Question: I am trying to create a survey that employees can fill out after completing a phone call that will be used to track what products or services were sold during the interaction. The form can have an infinite number of accounts appended to the account-wrapper and each account can have an infinite number of loans appended to its loan wrapper. I am using Jorn Zaefferer's validation plugin to validate the survey before it is submitted; however, the plugin only validates the account most recently added to the form.
Here is the code I use for my form.
'''
<form id="survey" method="GET" action="/processSurvey">
<h1>What products/services were completed during the call?</h1>
<div id="account-wrapper">
</div><!-- End Account Wrapper -->
<button type="submit">Submit</button> <button type="button" onclick="addAccount();">Add Account</button>
<input type="hidden" name="callID" value="0" />
</form>
'''
I dynamically append accounts to the account-wrapper using the handlebars template below:
'''
<script id="account-template" type="text/x-handlebars-template">
<div id="account-{{id}}" class="account">
<div class="account-title ui-state-active">Account<button type="button">Remove Account</button></div>
<div class="service-wrapper">
<div class="service-container">
<span class="title">Account</span>
{{#each account}}
<span class="service-option">
<input type="checkbox" class="service service-group-{{accountID}}" name="account[{{accountID}}][service][]" value="{{value}}" /> {{html}}
</span>
{{/each}}
</div>
<div class="service-container">
<span class="title">Savings</span>
{{#each savings}}
<span class="service-option">
<input type="checkbox" class="service service-group-{{accountID}}" name="account[{{accountID}}][service][]" value="{{value}}" /> {{html}}
</span>
{{/each}}
</div>
<div class="service-container">
<span class="title">Checking</span>
{{#each checking}}
<span class="service-option">
<input type="checkbox" class="service service-group-{{accountID}}" name="account[{{accountID}}][service][]" value="{{value}}" /> {{html}}
</span>
{{/each}}
</div>
<div class="service-container">
<span class="title">Cards</span>
{{#each cards}}
<span class="service-option">
<input type="checkbox" class="service service-group-{{accountID}}" name="account[{{accountID}}][service][]" value="{{value}}" /> {{html}}
</span>
{{/each}}
</div>
<div class="service-container">
<span class="title">Other</span>
<textarea class="service service-group-{{id}}" name="account[{{id}}][service][]"></textarea>
</div>
<div class="error-container"></div>
</div>
<div id="loan-wrapper-{{id}}" class="loan-wrapper">
<div class="loan-title">Loans<button type="button" onclick="addLoan({{id}});">Add Loan</button></div>
<div class="loan-container"></div>
</div>
</div>
</script>
'''
Entire JavaScript:
'''
$(document).ready(function(){
addAccount();
});
$(":button").button();
var loanCounter = 0;
var accountCounter = 0;
$.validator.addMethod("require_from_group", function(value, element, options) {
var validator = this;
var selector = options[1];
var validOrNot = $(selector, element.form).filter(function() {
return validator.elementValue(this);
}).length >= options[0];
if(!$(element).data('being_validated')) {
var fields = $(selector, element.form);
fields.data('being_validated', true);
fields.valid();
fields.data('being_validated', false);
}
return validOrNot;
}, $.format("Please select at least {0} product/service above (or fill in other)."));
$.validator.addMethod("ignorePlaceholder", function(value,element){
return this.optional(element) || (value !== element.placeholder);
},"This field is required.");
$.validator.addClassRules("required", {
ignorePlaceholder: true,
required: true
});
var validator = $("#survey").validate({
debug: true,
errorClass: "error",
validClass: "valid",
submitHandler: function(form){
form.submit();
},
invalidHandler: function(){
alert(validator.numberOfInvalids());
},
errorPlacement: function(error, element){
if($(element).hasClass("service")){
error.appendTo($(element).parents(".service-wrapper").children("div.error-container"));
}
},
rules: {
}
});
function addAccount(){
var newAccount = {
id:accountCounter,
account:[
{value:"1",html:"New Account",accountID:accountCounter},
{value:"13",html:"eStatements",accountID:accountCounter}
],
savings:[
{value:"2",html:"My Choice",accountID:accountCounter},
{value:"3",html:"Money Market",accountID:accountCounter},
{value:"4",html:"Individual Reitrement Account",accountID:accountCounter},
{value:"5",html:"Individual Retirement Account (Certificate of Deposit)",accountID:accountCounter},
{value:"6",html:"Certificate of Deposit",accountID:accountCounter}
],
checking:[
{value:"7",html:"Prosper Checking",accountID:accountCounter},
{value:"8",html:"ePerks Checking",accountID:accountCounter},
{value:"9",html:"Protect Checking",accountID:accountCounter},
{value:"10",html:"Basic Checking",accountID:accountCounter}
],
cards:[
{value:"11",html:"Credit Card",accountID:accountCounter},
{value:"12",html:"Debit Card",accountID:accountCounter}
]
}
var template = Handlebars.compile($("#account-template").html());
var result = template(newAccount);
$("#account-wrapper").append(result);
$("#account-wrapper .account:last :button").button();
$("#account-wrapper .account:last div.account-title :button").click(function(){
$(this).parents("div.account").remove();
});
$("#account-"+accountCounter).placeholder();
$("html, body").animate({scrollTop: $("#account-"+accountCounter).offset().top},1000);
$(".service-group-"+accountCounter).each(function() {
$(this).rules('add', {
require_from_group: [1, ".service-group-"+accountCounter]
});
});
accountCounter++;
}
'''
Notice how the top form is invalid because I do not have an option checked. If I add an identical account template and check an option, the form will submit.

<URL> <-- Link to working replica of the problem. Notice how the form only cares that the most recently added account is valid.
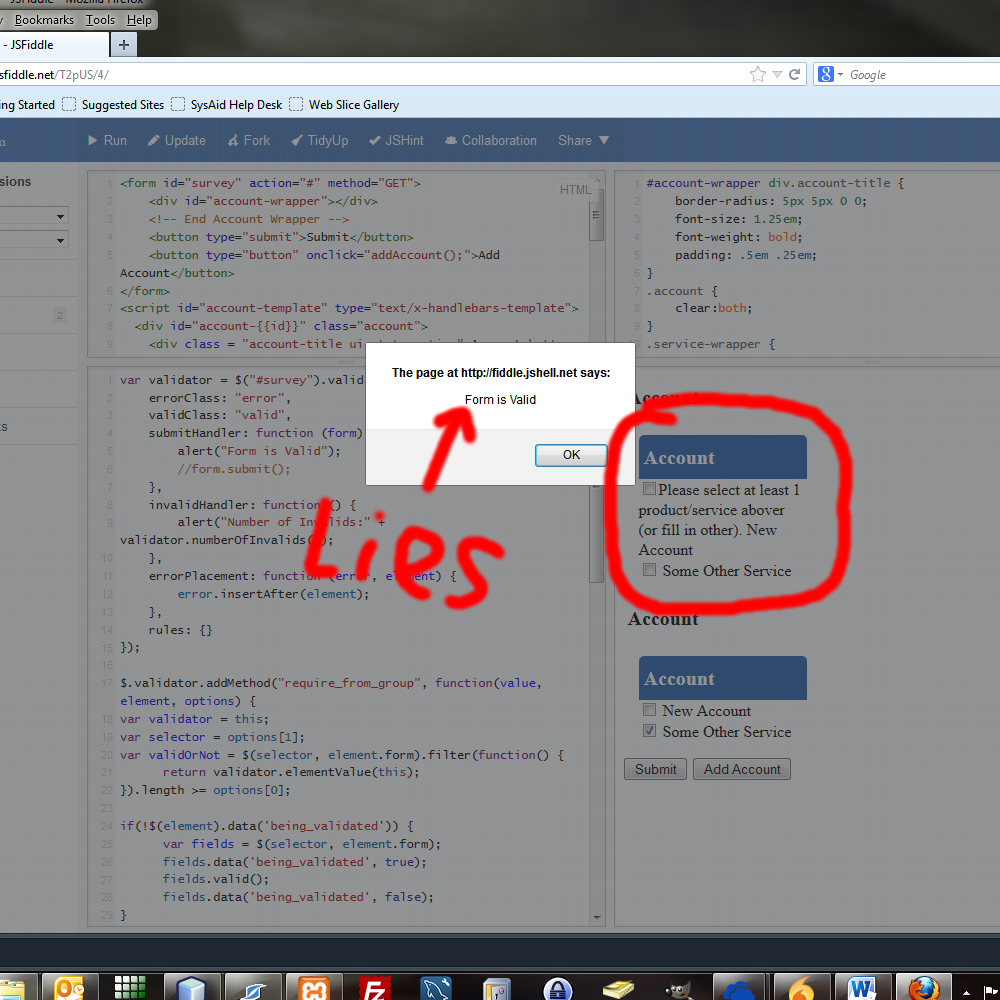
Answer: I think I finally see what's going wrong here.
You should not be using the '.addClassRules()' method as that's only for creating a compound rule assigned to a 'class'.
Rather, you should be using <URL>, which is for dynamically declaring rules on your new elements.
'''
function addAccount(){
var newAccount = {
// your code
....
}
// your code
.....
// add the rule to every element in the newly created group
var group = ".service-group-" + accountCounter;
$(group).each(function() {
$(this).rules('add', {
require_from_group: [1, group],
messages: {
require_from_group: "this is a custom message"
}
});
});
accountCounter++;
}
'''
---
:
I believe the OP found another bug with the 'require_from_group' method in the complex way he's implementing it.
However, using the standard 'required' rule on a 'checkbox' group, , already only requires ONE item from the group. In other words, as long as all checkboxes in the group share the same 'name' (as they would normally do), you'll only be required to check one item.
This is the OP's demo modified to remove the 'require_from_group' method and replace it with a standard 'required' rule. I also modified his template so that all 'checkbox' elements within one account section will share the same 'name'. It seems to be working now:
<URL>